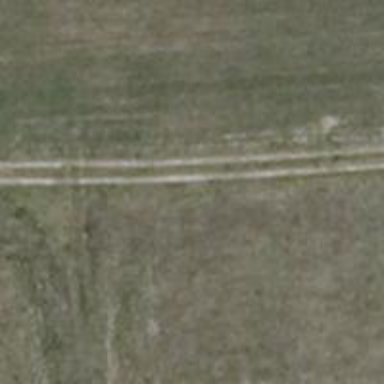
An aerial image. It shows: Sandy track road with grade 4 track type.